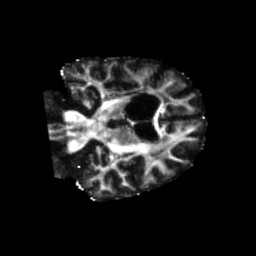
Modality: FA
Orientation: coronal
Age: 70
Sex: male
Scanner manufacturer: siemens
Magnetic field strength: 3 T
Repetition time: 5.47 s
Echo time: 0.0854 s